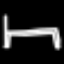
Label: bed